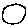
Label: circle